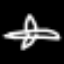
Label: airplane